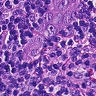
Metastatic tissue present: yes